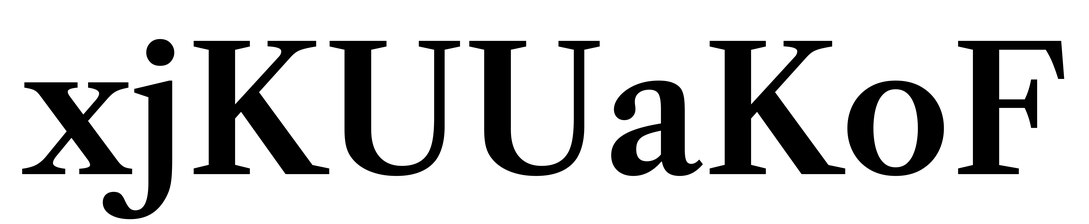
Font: LibreCaslonText_SemiBold